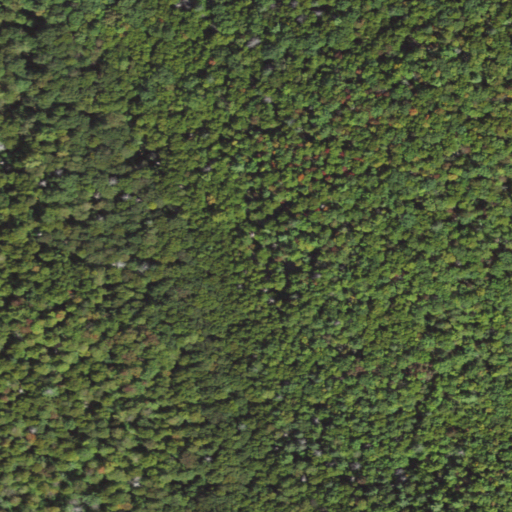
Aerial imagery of gap in Pennsylvania named Bear Gap containing deciduous forest, mixed forest, and evergreen forest